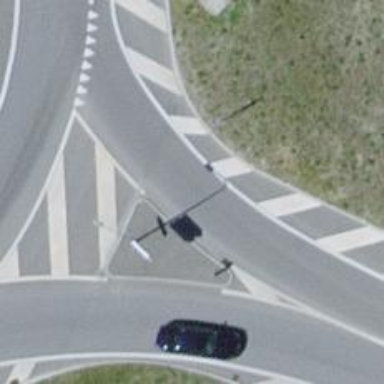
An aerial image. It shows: Secondary road with asphalt surface.